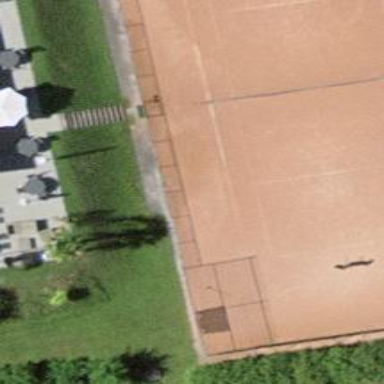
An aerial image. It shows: Tennis court on the leisure land pitch.